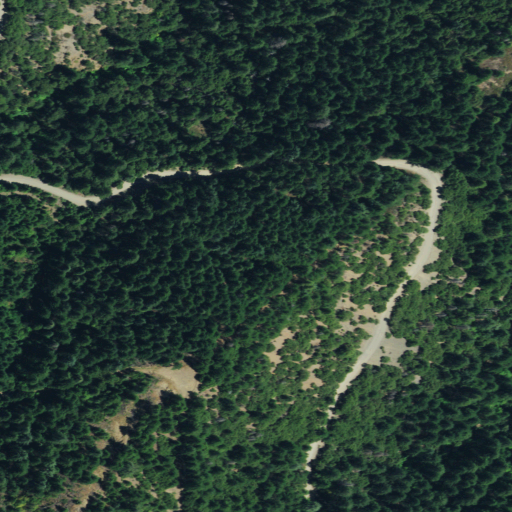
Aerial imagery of cape in California named Lookout Point containing evergreen forest, open development, and low intensity development